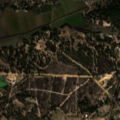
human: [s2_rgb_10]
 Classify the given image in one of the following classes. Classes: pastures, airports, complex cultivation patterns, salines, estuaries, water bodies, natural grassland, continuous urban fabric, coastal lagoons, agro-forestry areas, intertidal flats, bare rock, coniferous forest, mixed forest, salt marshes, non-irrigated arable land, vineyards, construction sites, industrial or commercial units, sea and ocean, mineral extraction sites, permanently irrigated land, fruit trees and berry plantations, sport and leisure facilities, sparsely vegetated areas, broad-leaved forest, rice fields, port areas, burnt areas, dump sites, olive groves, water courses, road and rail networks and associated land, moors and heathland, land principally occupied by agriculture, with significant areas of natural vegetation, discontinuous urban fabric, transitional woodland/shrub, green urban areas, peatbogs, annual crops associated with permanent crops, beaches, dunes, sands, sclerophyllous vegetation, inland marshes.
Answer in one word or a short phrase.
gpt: rice fields, mixed forest, transitional woodland/shrub